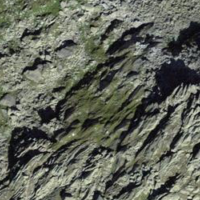
EUNIS habitat code: 48
Species observed at this site:
Saxifraga bryoides